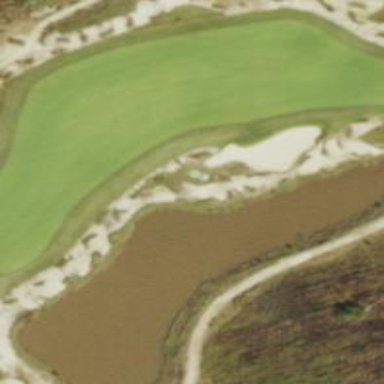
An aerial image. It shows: Bunker on golf course.